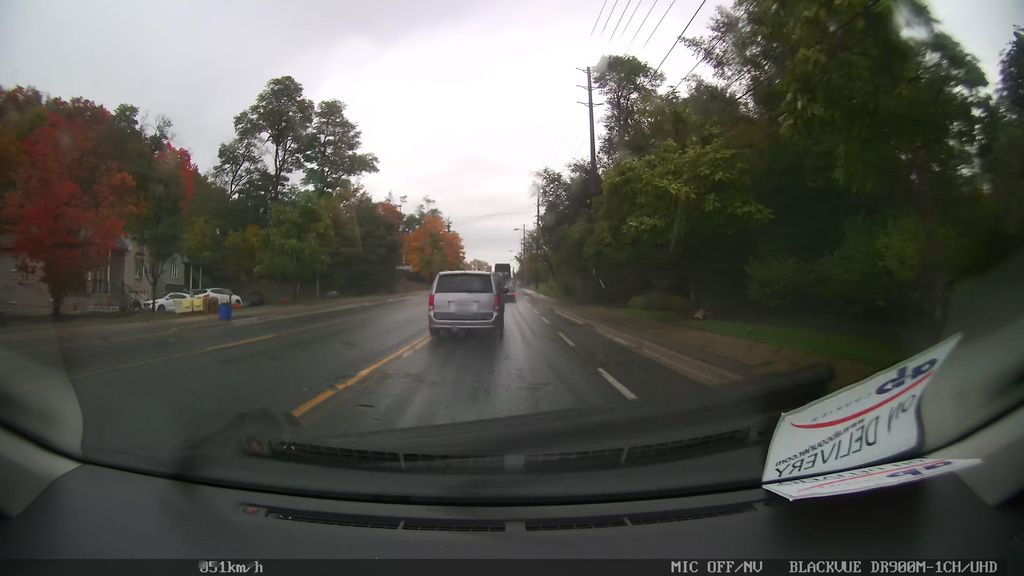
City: toronto